Aerial crown-view tile of a tropical tree (Barro Colorado Island, Panama), acquired 20250616:
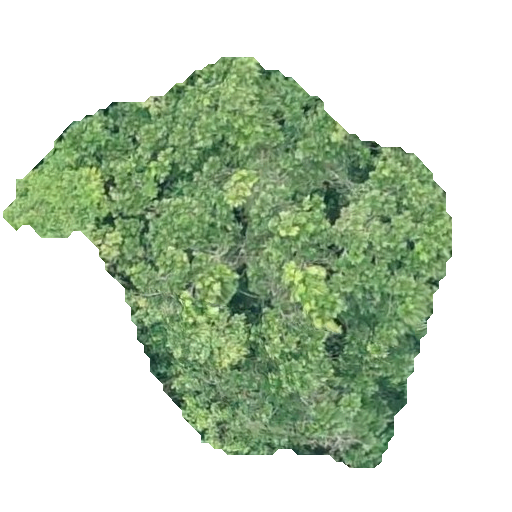
Species: Anacardium excelsum
GBIF accepted scientific name: Anacardium excelsum
Crown area: 163.114 m²